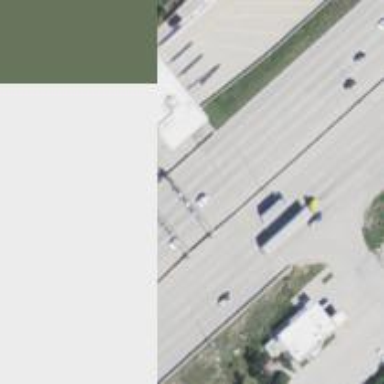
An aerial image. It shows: Toll gantry on the road.